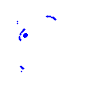
Particle: electron